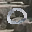
Label: 0